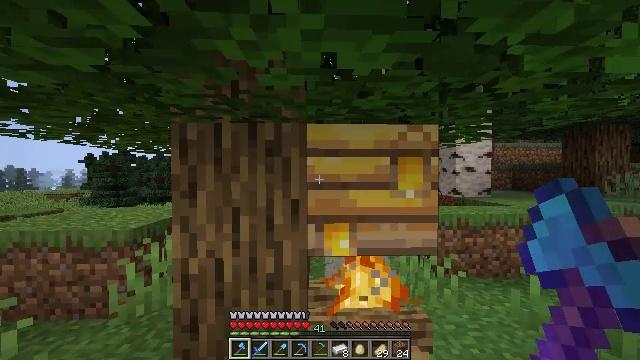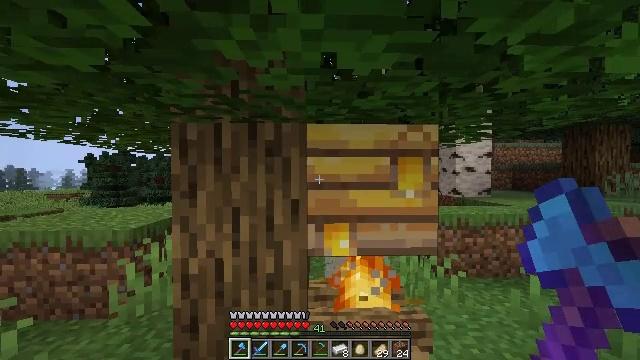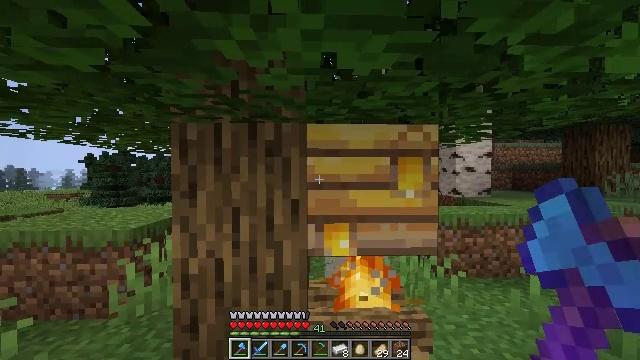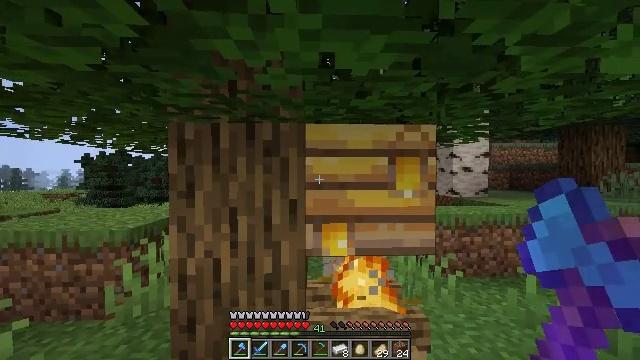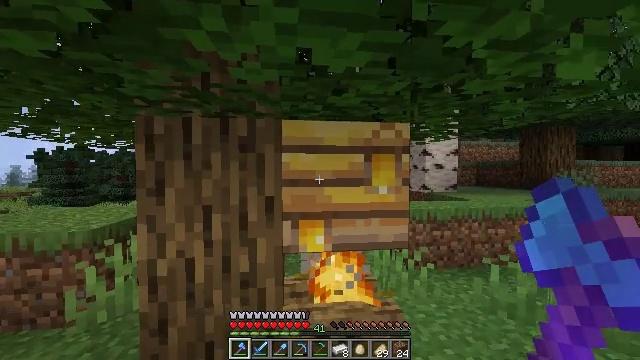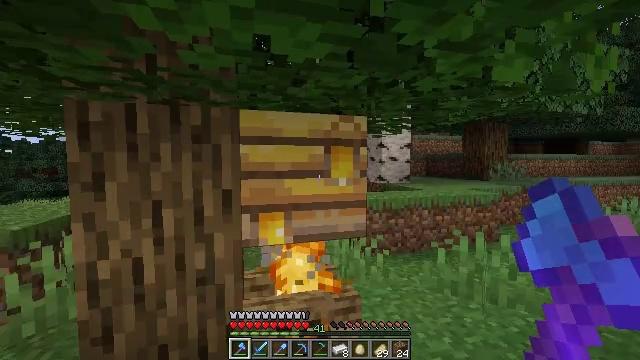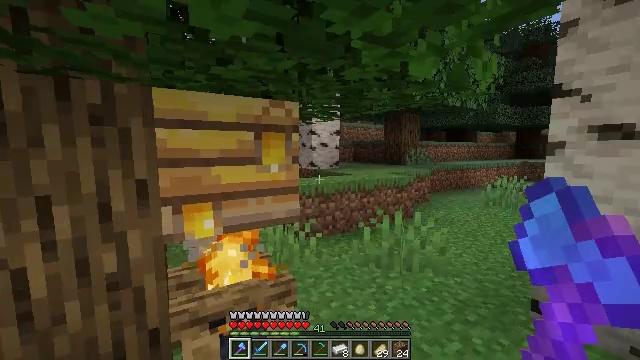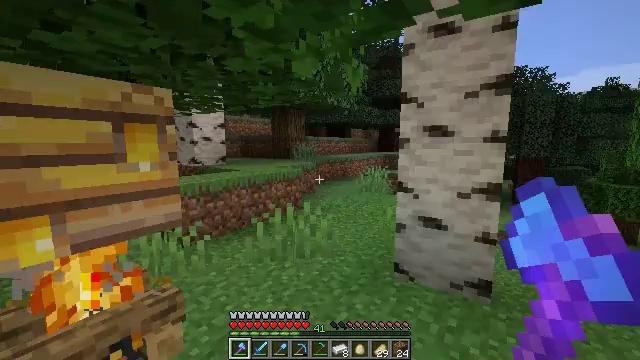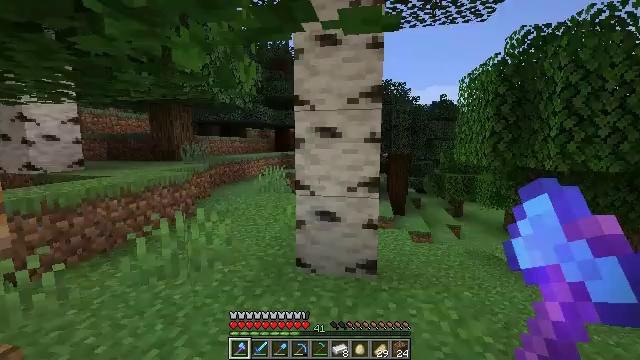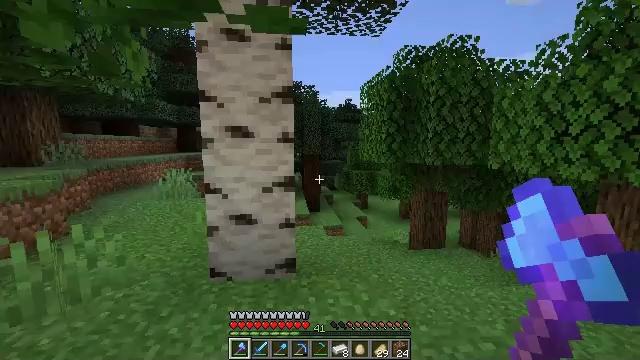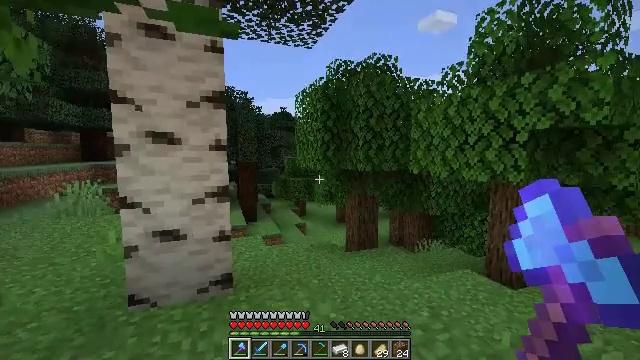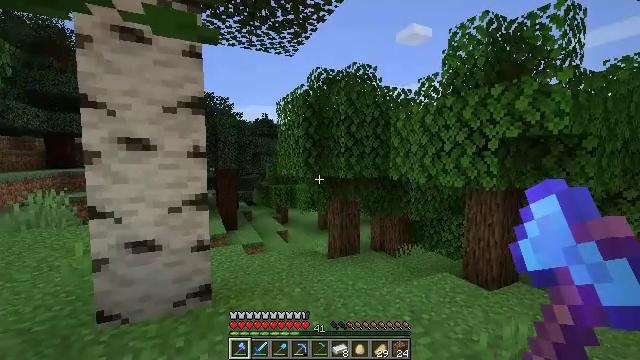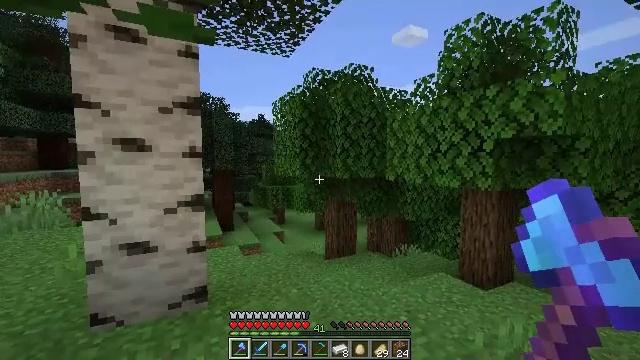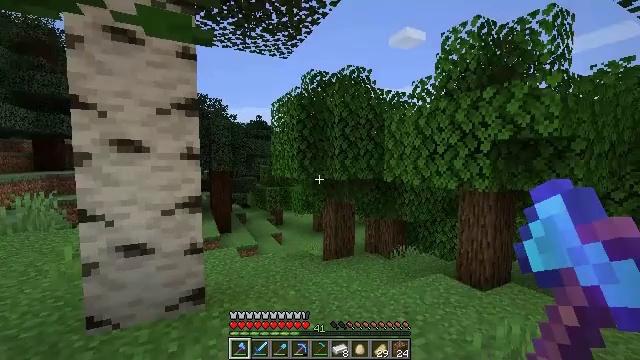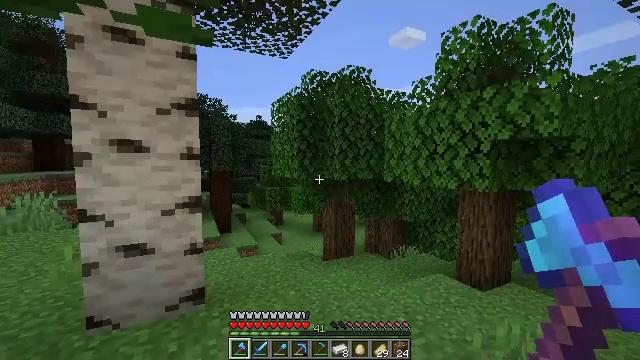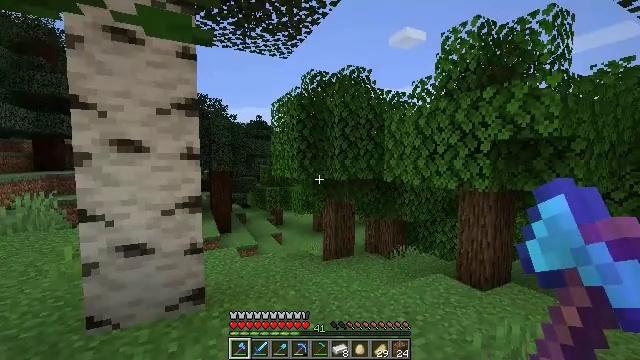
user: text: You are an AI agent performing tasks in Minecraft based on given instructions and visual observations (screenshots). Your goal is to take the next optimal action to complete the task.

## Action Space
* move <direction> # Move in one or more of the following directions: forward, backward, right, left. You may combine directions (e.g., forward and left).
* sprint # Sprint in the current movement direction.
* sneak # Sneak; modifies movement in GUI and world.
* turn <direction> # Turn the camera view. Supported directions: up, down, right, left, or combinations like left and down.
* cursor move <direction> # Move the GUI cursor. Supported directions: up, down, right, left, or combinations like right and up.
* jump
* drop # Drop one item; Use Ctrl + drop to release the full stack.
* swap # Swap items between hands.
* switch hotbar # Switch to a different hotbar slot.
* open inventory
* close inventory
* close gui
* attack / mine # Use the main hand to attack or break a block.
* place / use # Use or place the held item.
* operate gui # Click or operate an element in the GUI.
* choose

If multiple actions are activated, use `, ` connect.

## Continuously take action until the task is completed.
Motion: motion action
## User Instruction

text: Destroy the bee nest.
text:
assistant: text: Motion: no_op
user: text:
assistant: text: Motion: no_op
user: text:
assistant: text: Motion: no_op
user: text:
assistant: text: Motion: turn right
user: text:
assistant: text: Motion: turn right and down
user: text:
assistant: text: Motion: turn right and down
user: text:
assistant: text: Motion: turn right and down
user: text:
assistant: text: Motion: turn right
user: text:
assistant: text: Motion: turn right
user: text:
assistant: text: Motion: turn right and up
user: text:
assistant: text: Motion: turn right and up
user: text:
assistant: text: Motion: no_op
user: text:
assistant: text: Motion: no_op
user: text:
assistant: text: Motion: no_op
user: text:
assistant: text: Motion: no_op
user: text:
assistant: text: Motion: no_op
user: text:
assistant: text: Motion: no_op
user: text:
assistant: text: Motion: no_op
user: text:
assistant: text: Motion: no_op
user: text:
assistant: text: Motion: move forward, turn left
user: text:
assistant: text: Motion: move forward, turn left and down
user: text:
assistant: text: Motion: move forward, turn left and down
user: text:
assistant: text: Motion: move forward, turn left and down
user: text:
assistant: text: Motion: move forward, turn left
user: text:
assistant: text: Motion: move forward, turn left
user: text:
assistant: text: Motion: move forward, turn left
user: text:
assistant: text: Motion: move forward
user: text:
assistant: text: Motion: move forward, turn left
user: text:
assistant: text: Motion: move forward, turn left
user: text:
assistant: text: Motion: move forward